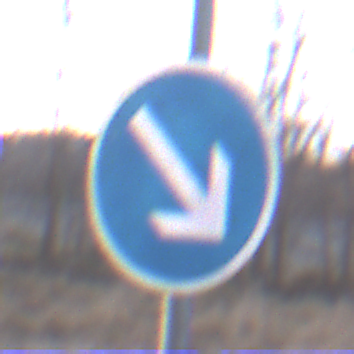
Verkehrszeichen: VorgeschriebeneVorbeifahrtRechts
Umgebung: Outdoor, Nature
Tageszeit: MorningAfternoon
Wetter: PartlyCloudy
Licht: Natural
Jahreszeit: NotSpecified
Kontrast: HighContrast